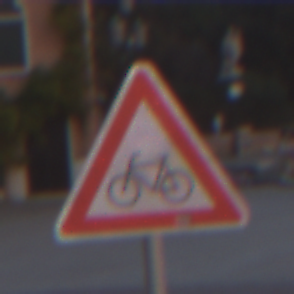
Verkehrszeichen: RadverkehrRechts
Umgebung: Outdoor, Urban
Tageszeit: SunriseSunset
Wetter: Clear
Licht: Natural
Jahreszeit: NotSpecified
Kontrast: MediumContrast